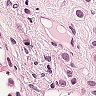
Metastatic tissue present: yes